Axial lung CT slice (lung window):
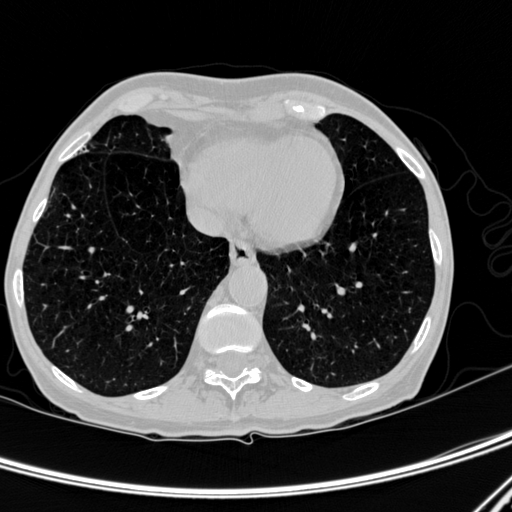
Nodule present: no